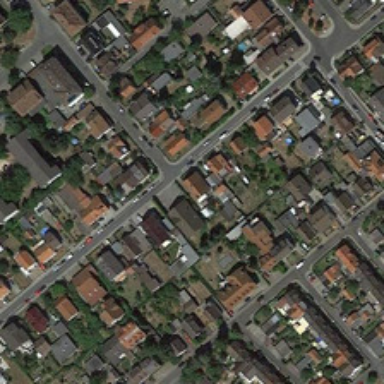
Many buildings and green trees are in a dense residential area .